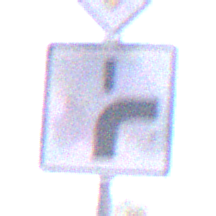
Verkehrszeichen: VerlaufVorfahrtsstrasse8
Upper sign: Vorfahrtsstrasse
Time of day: Midday
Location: Outdoor (Nature)
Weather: Clear
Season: NotSpecified
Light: Natural